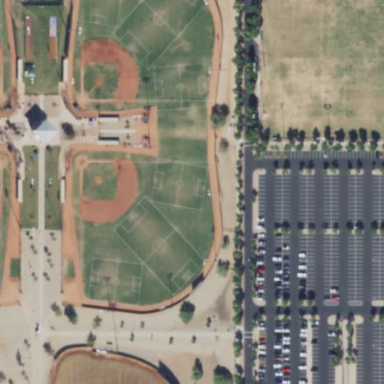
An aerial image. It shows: Baseball pitch for leisure land activities.